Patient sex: F
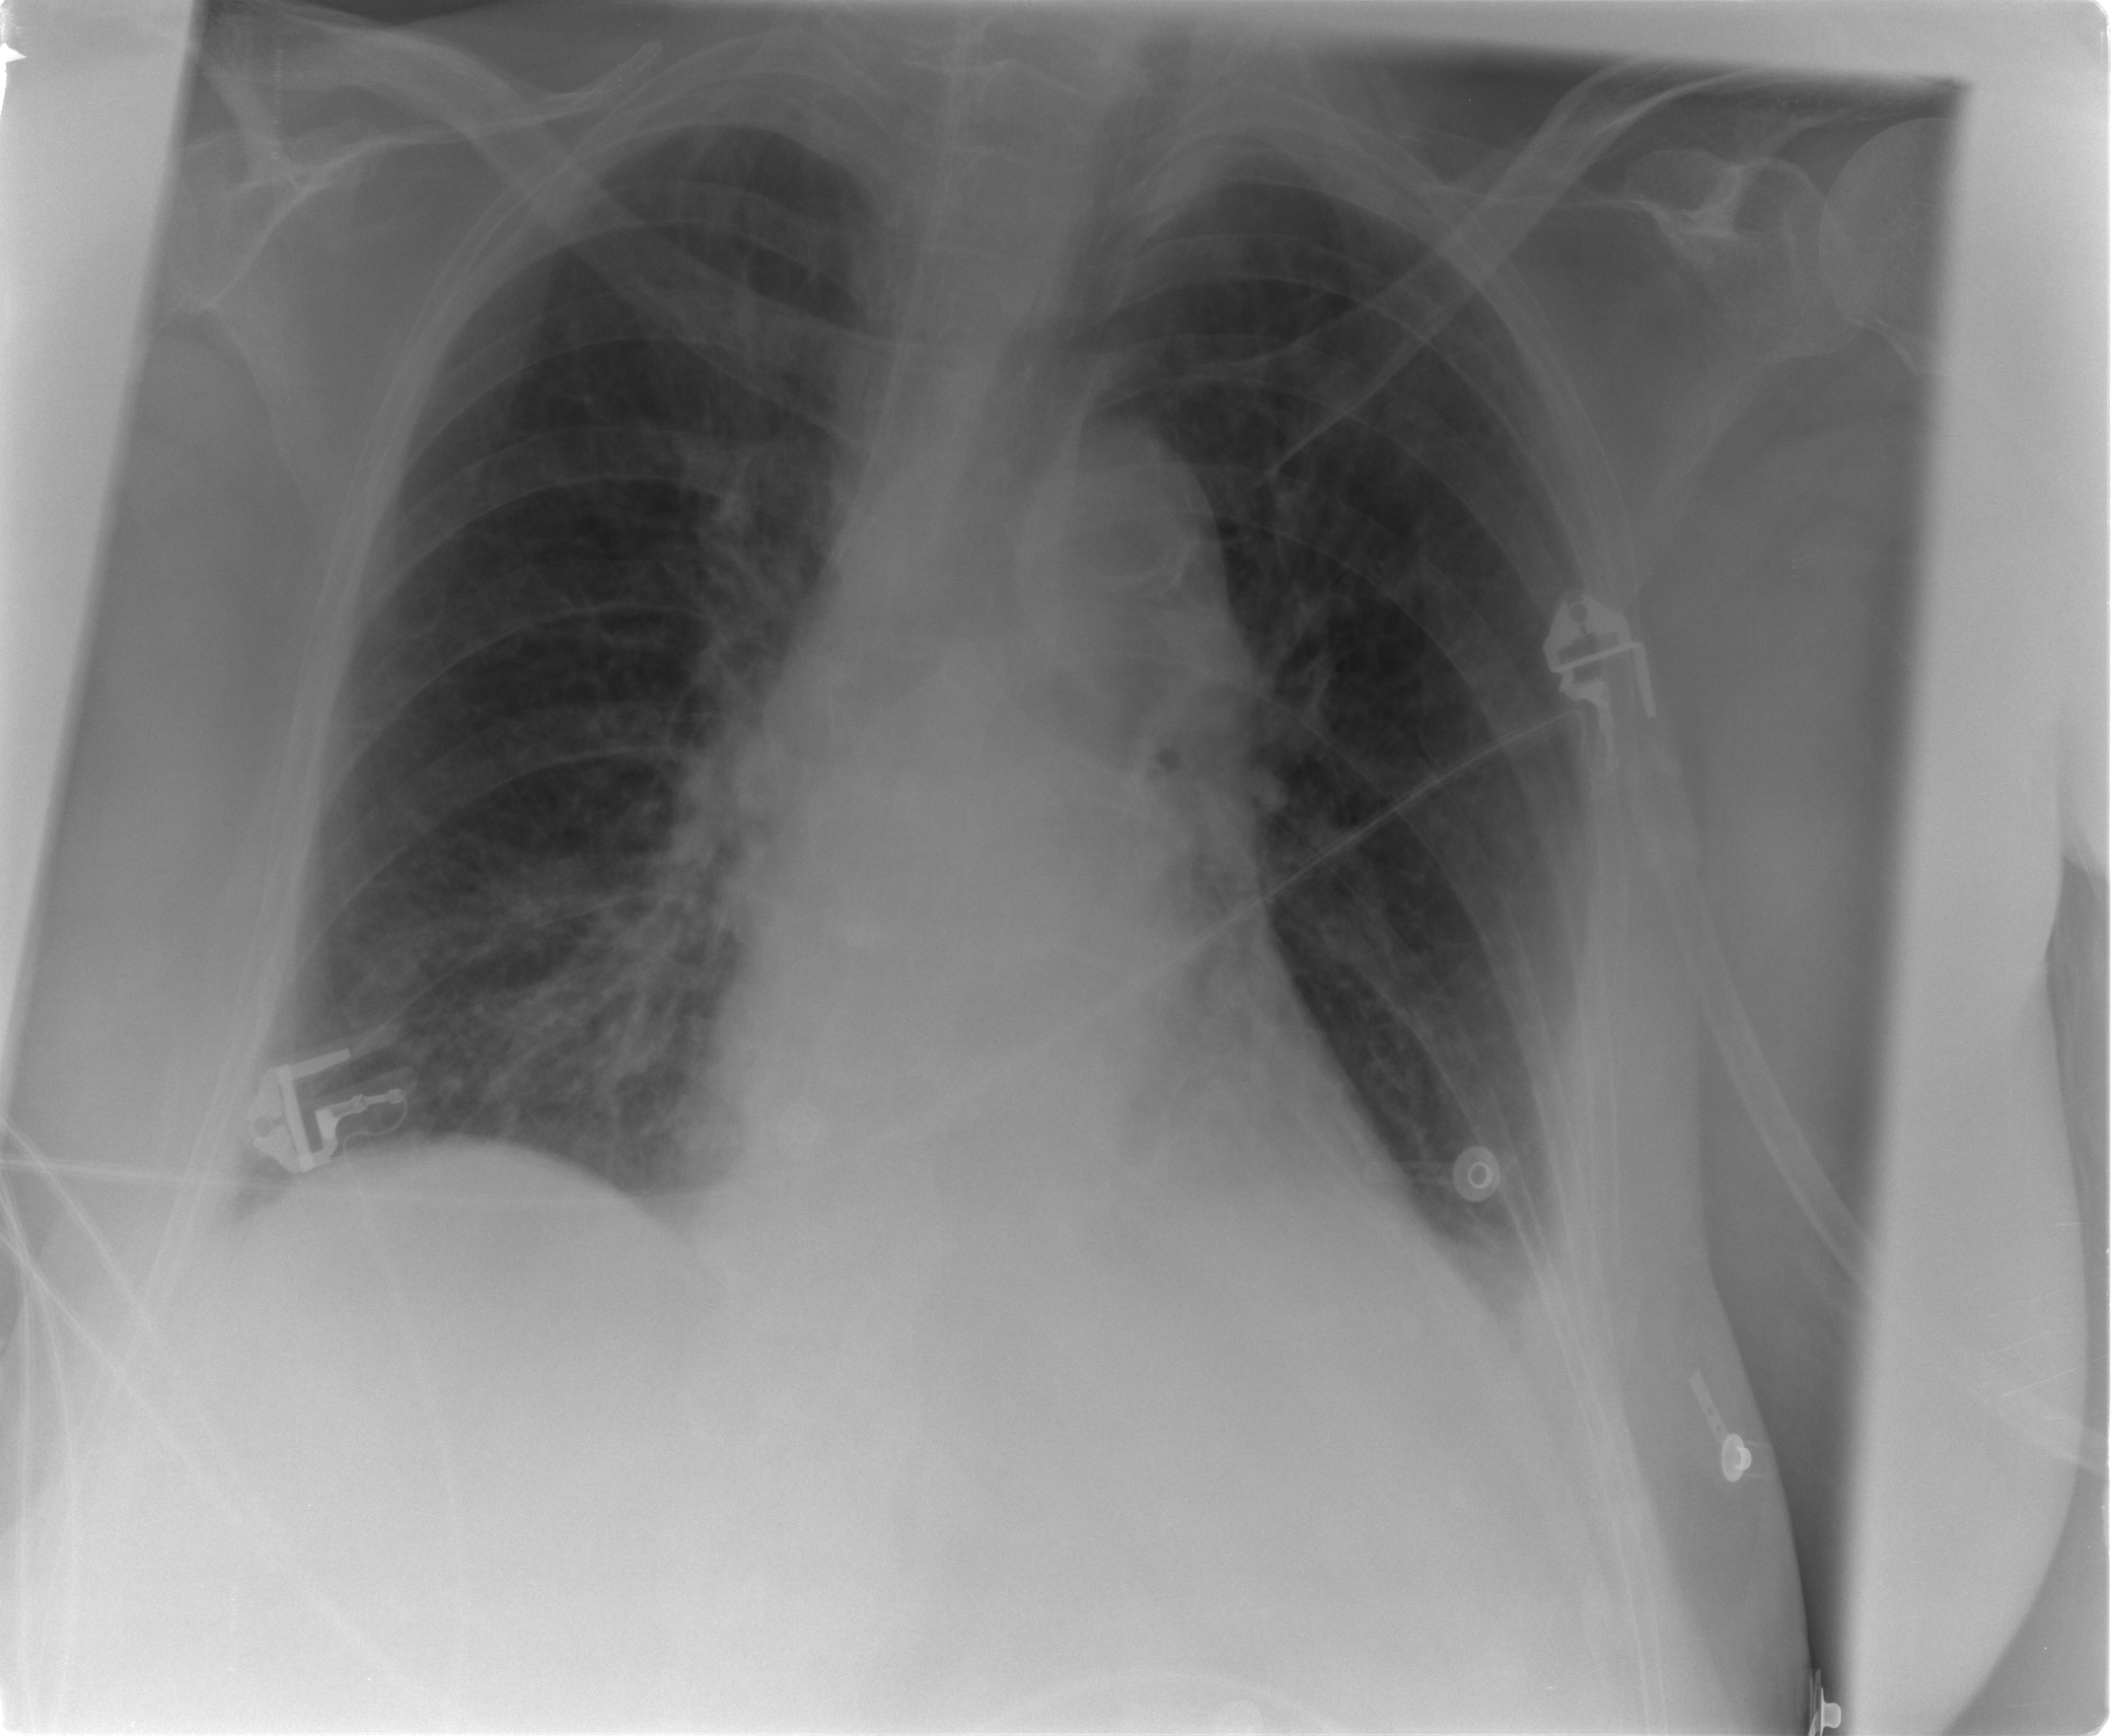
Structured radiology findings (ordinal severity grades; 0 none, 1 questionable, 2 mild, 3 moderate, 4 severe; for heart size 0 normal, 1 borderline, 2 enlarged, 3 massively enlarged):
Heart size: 2
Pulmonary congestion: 3
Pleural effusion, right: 0
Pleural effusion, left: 1
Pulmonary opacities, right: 0
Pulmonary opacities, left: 0
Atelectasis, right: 3
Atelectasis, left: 3